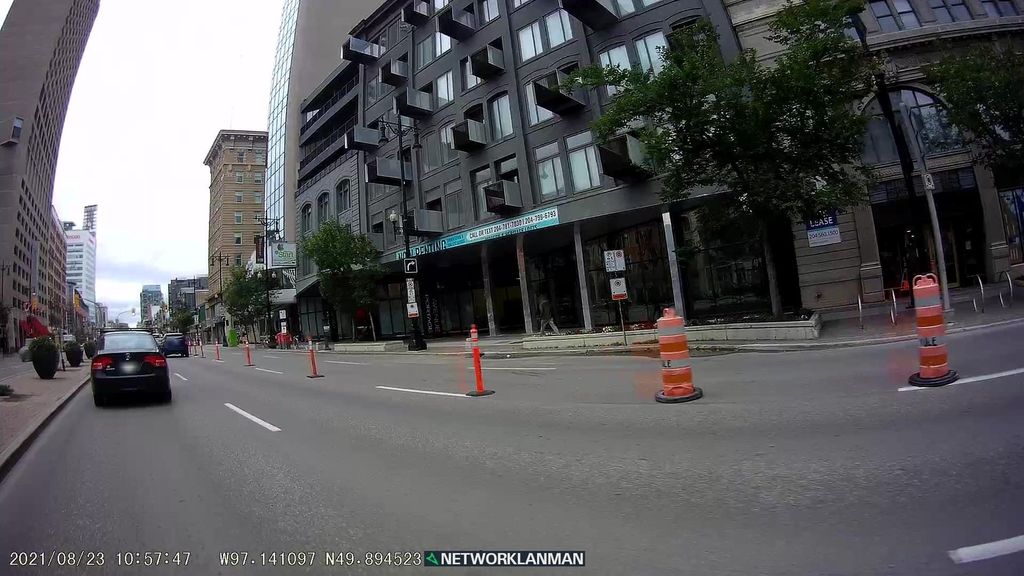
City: winnipeg